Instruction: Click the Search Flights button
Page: home
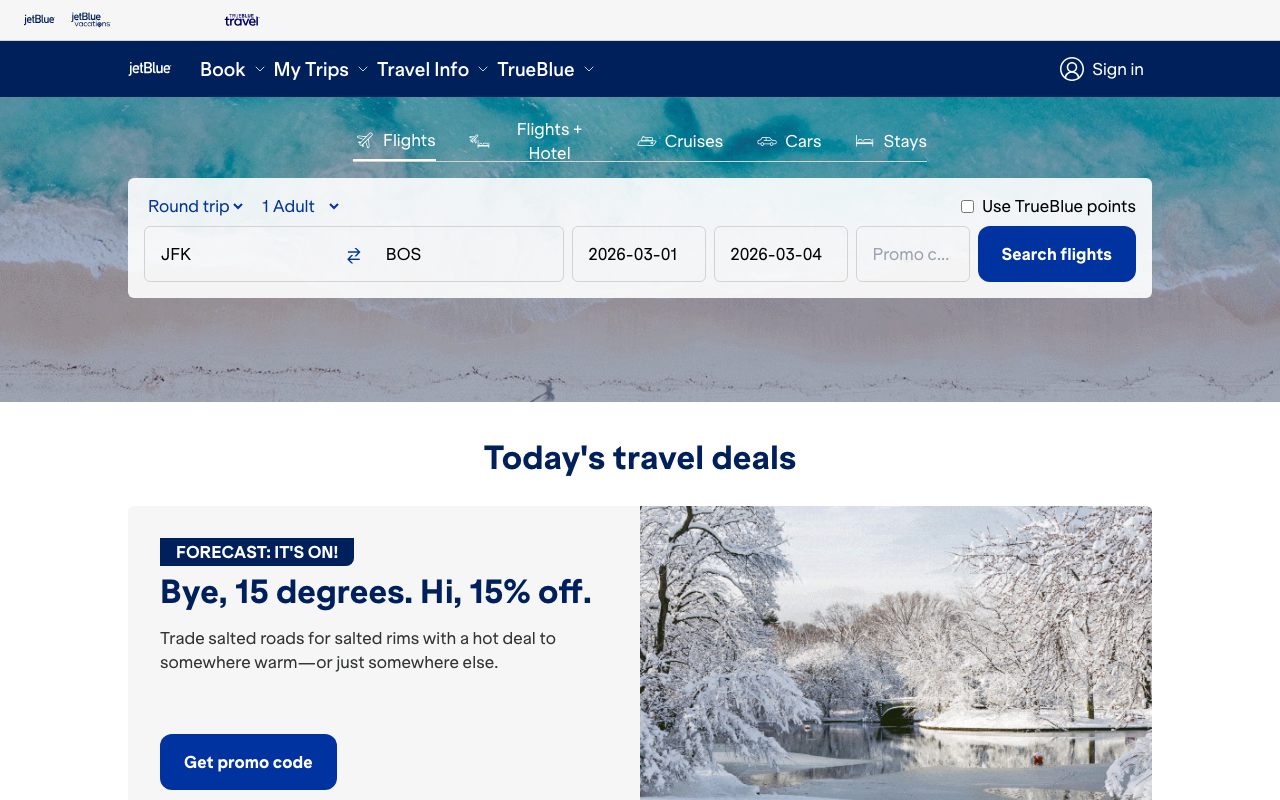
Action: click